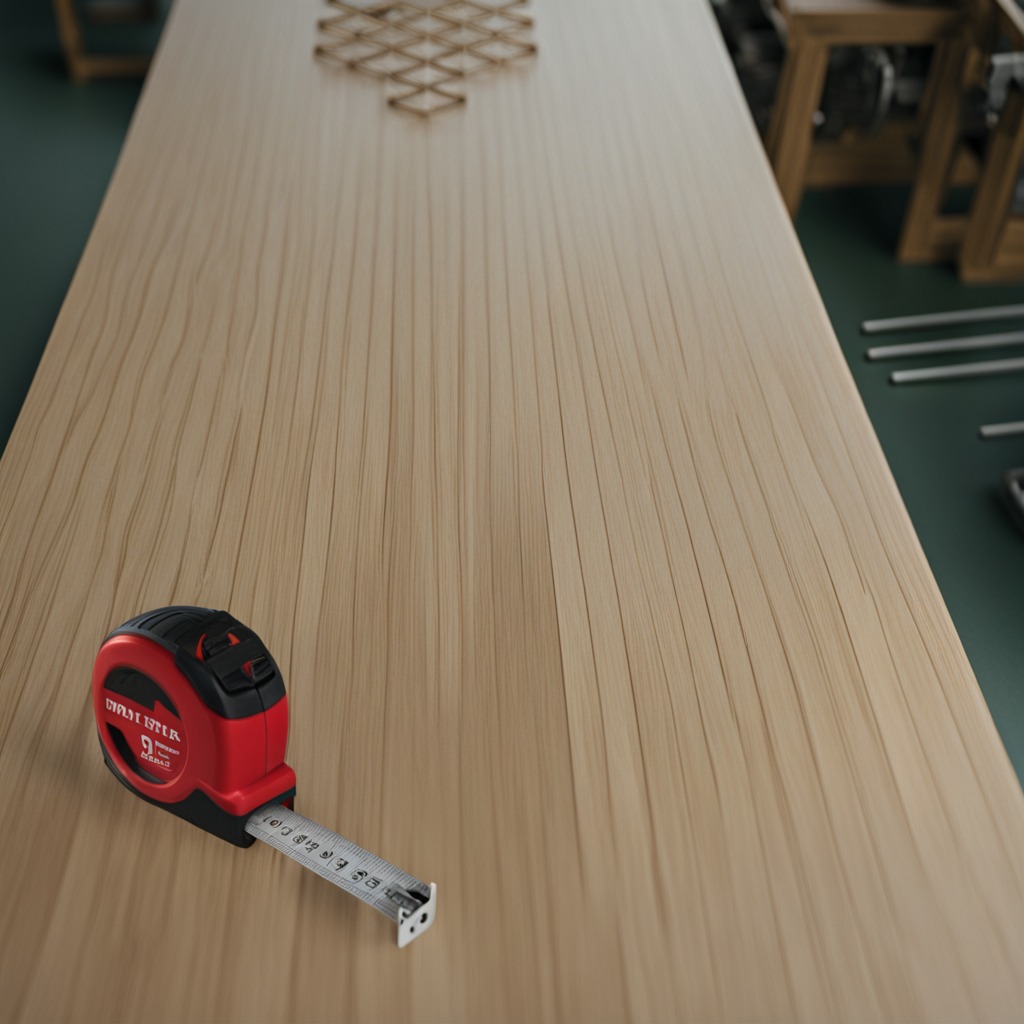
A measuring tape is lying on the workbench.